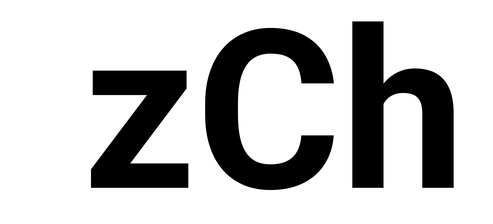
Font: Roboto_Bold